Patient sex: F
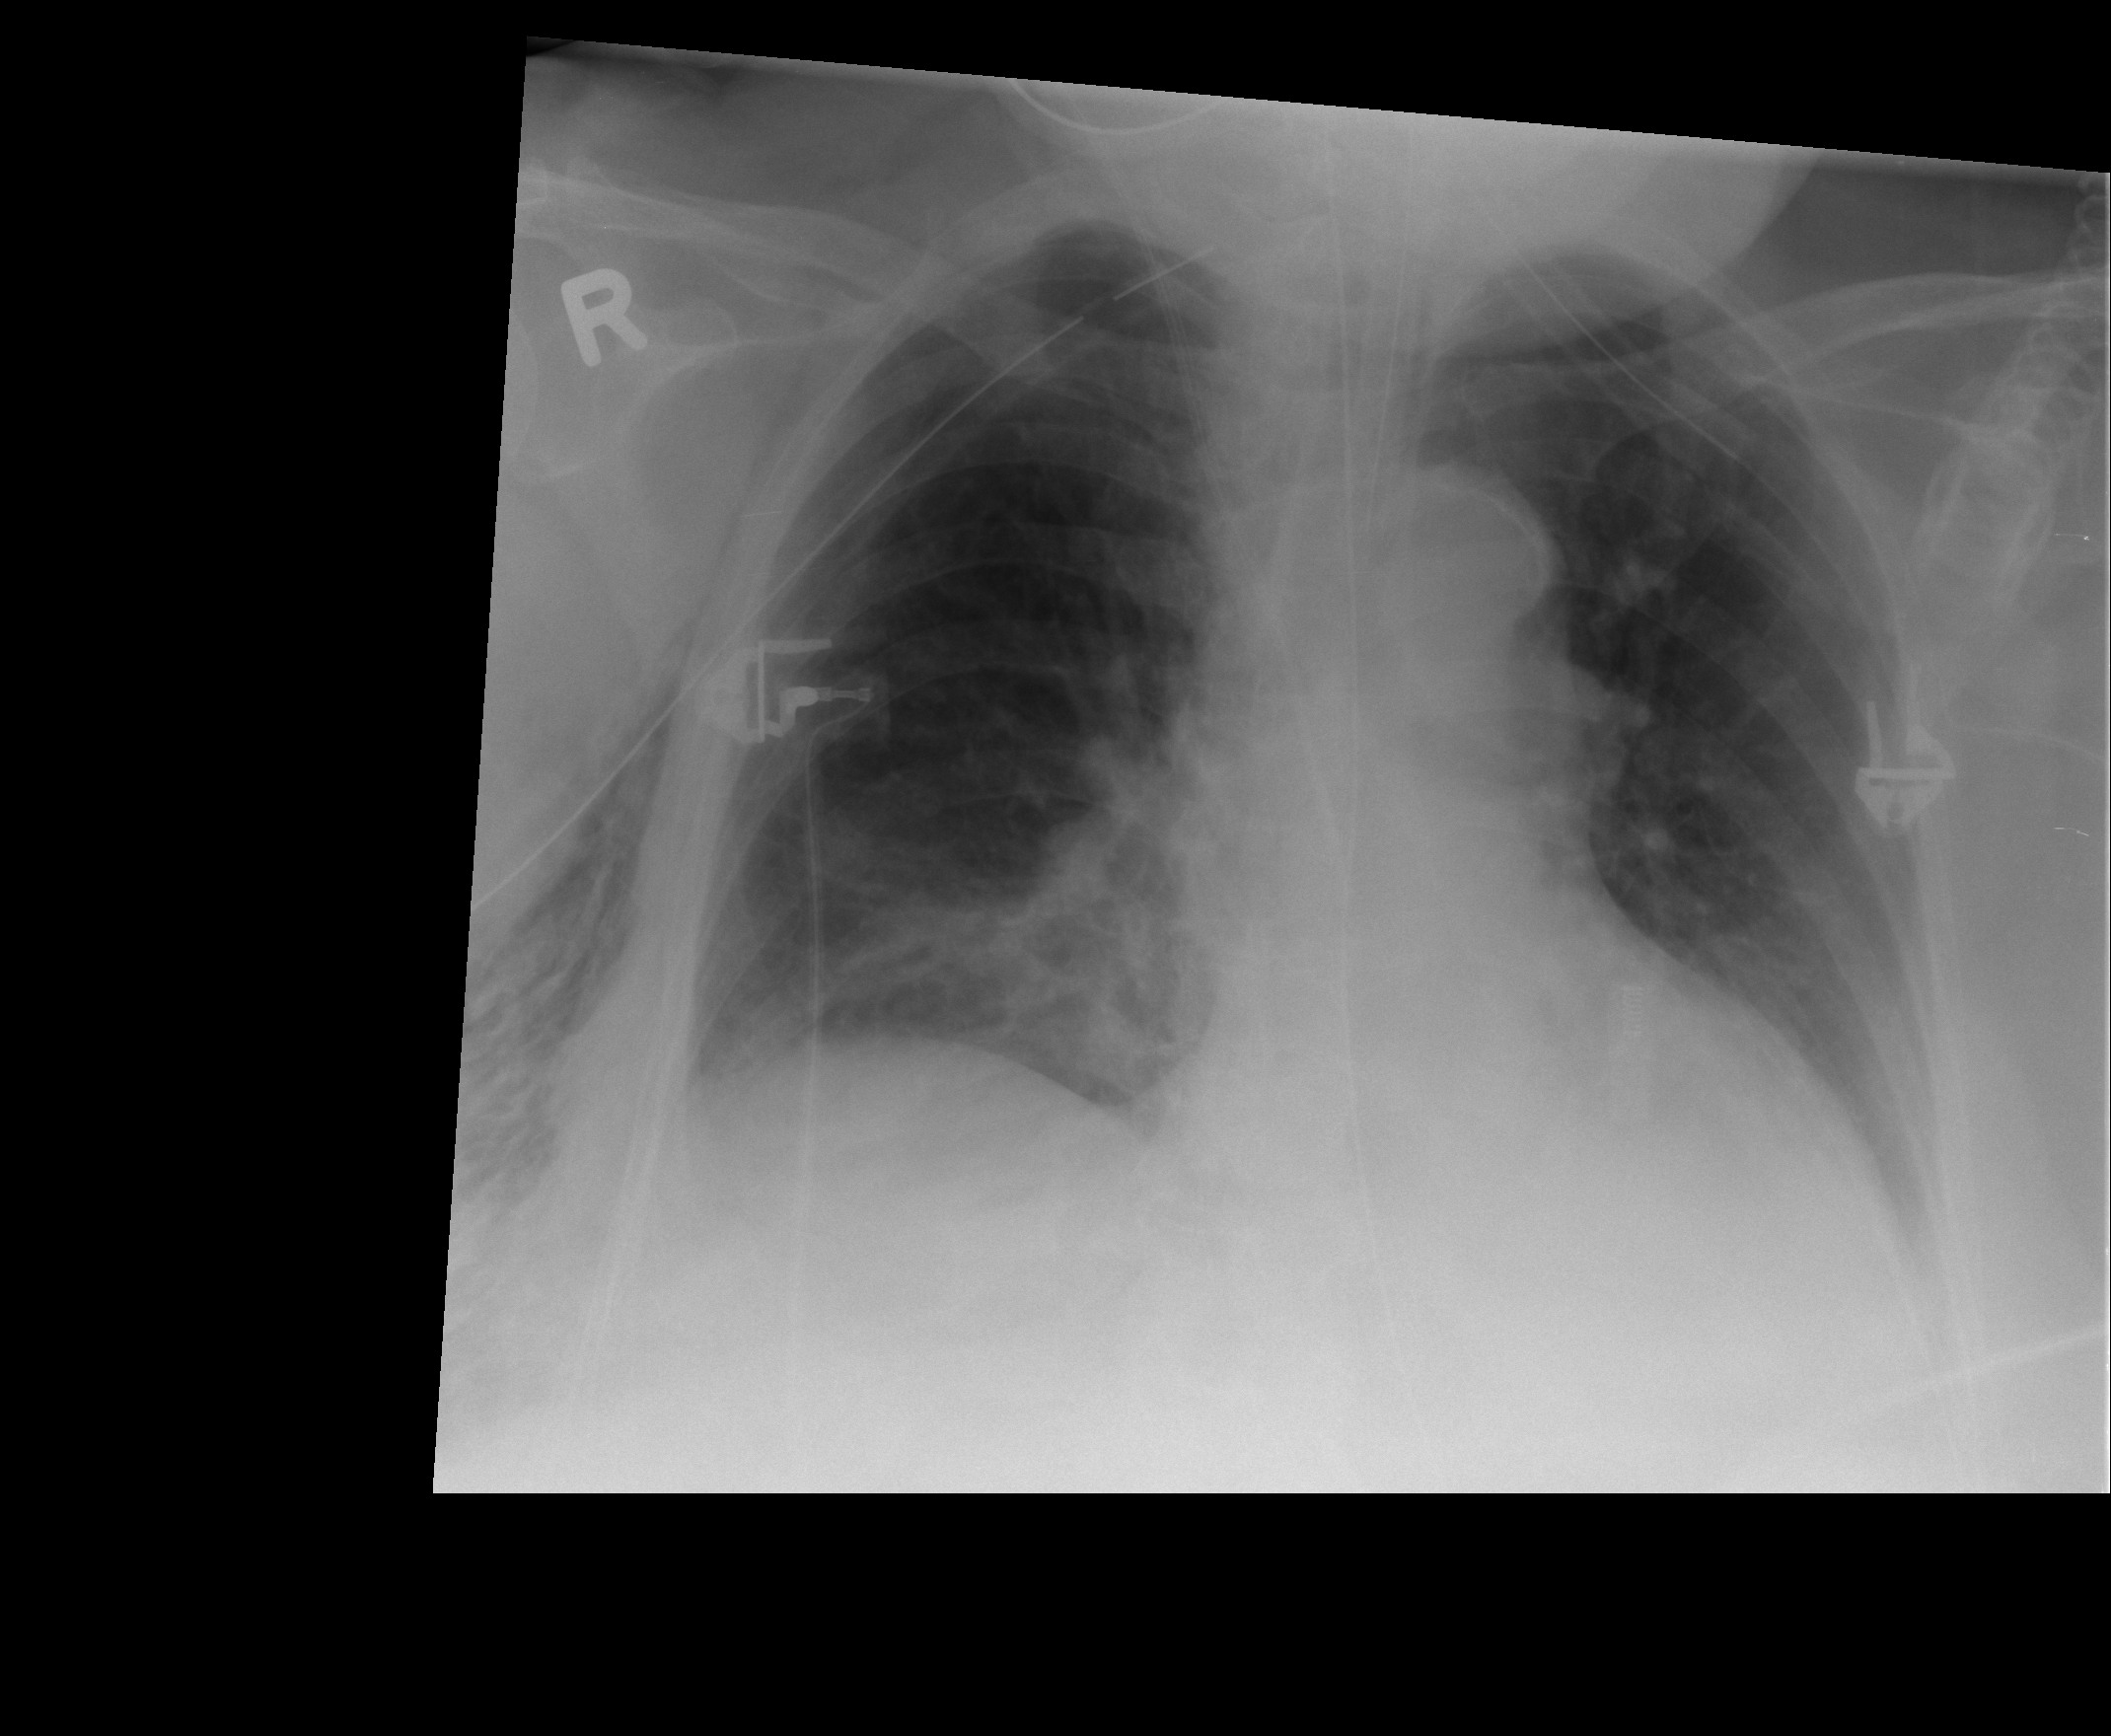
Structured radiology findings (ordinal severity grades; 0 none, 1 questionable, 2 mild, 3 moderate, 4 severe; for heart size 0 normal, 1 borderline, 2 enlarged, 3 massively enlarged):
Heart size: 0
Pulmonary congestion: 0
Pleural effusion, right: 1
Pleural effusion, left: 1
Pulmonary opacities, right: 0
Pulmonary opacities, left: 0
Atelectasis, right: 2
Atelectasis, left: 0